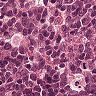
Metastatic tissue present: no